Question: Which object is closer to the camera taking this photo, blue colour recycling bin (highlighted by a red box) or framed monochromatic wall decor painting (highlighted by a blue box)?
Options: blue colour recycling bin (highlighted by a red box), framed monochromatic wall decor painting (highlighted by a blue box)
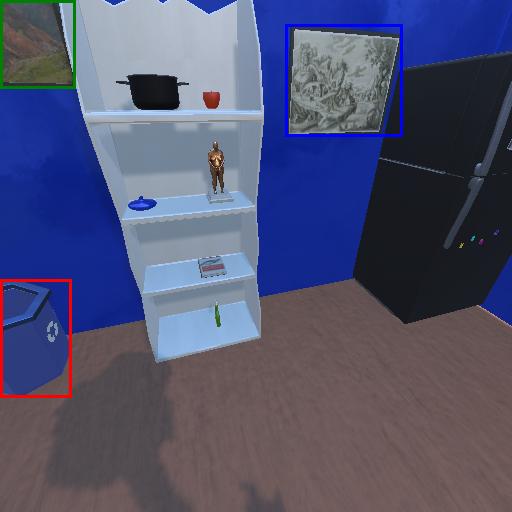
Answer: blue colour recycling bin (highlighted by a red box)